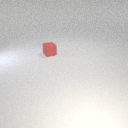
small red rubber cube